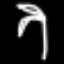
Label: palm tree